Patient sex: M
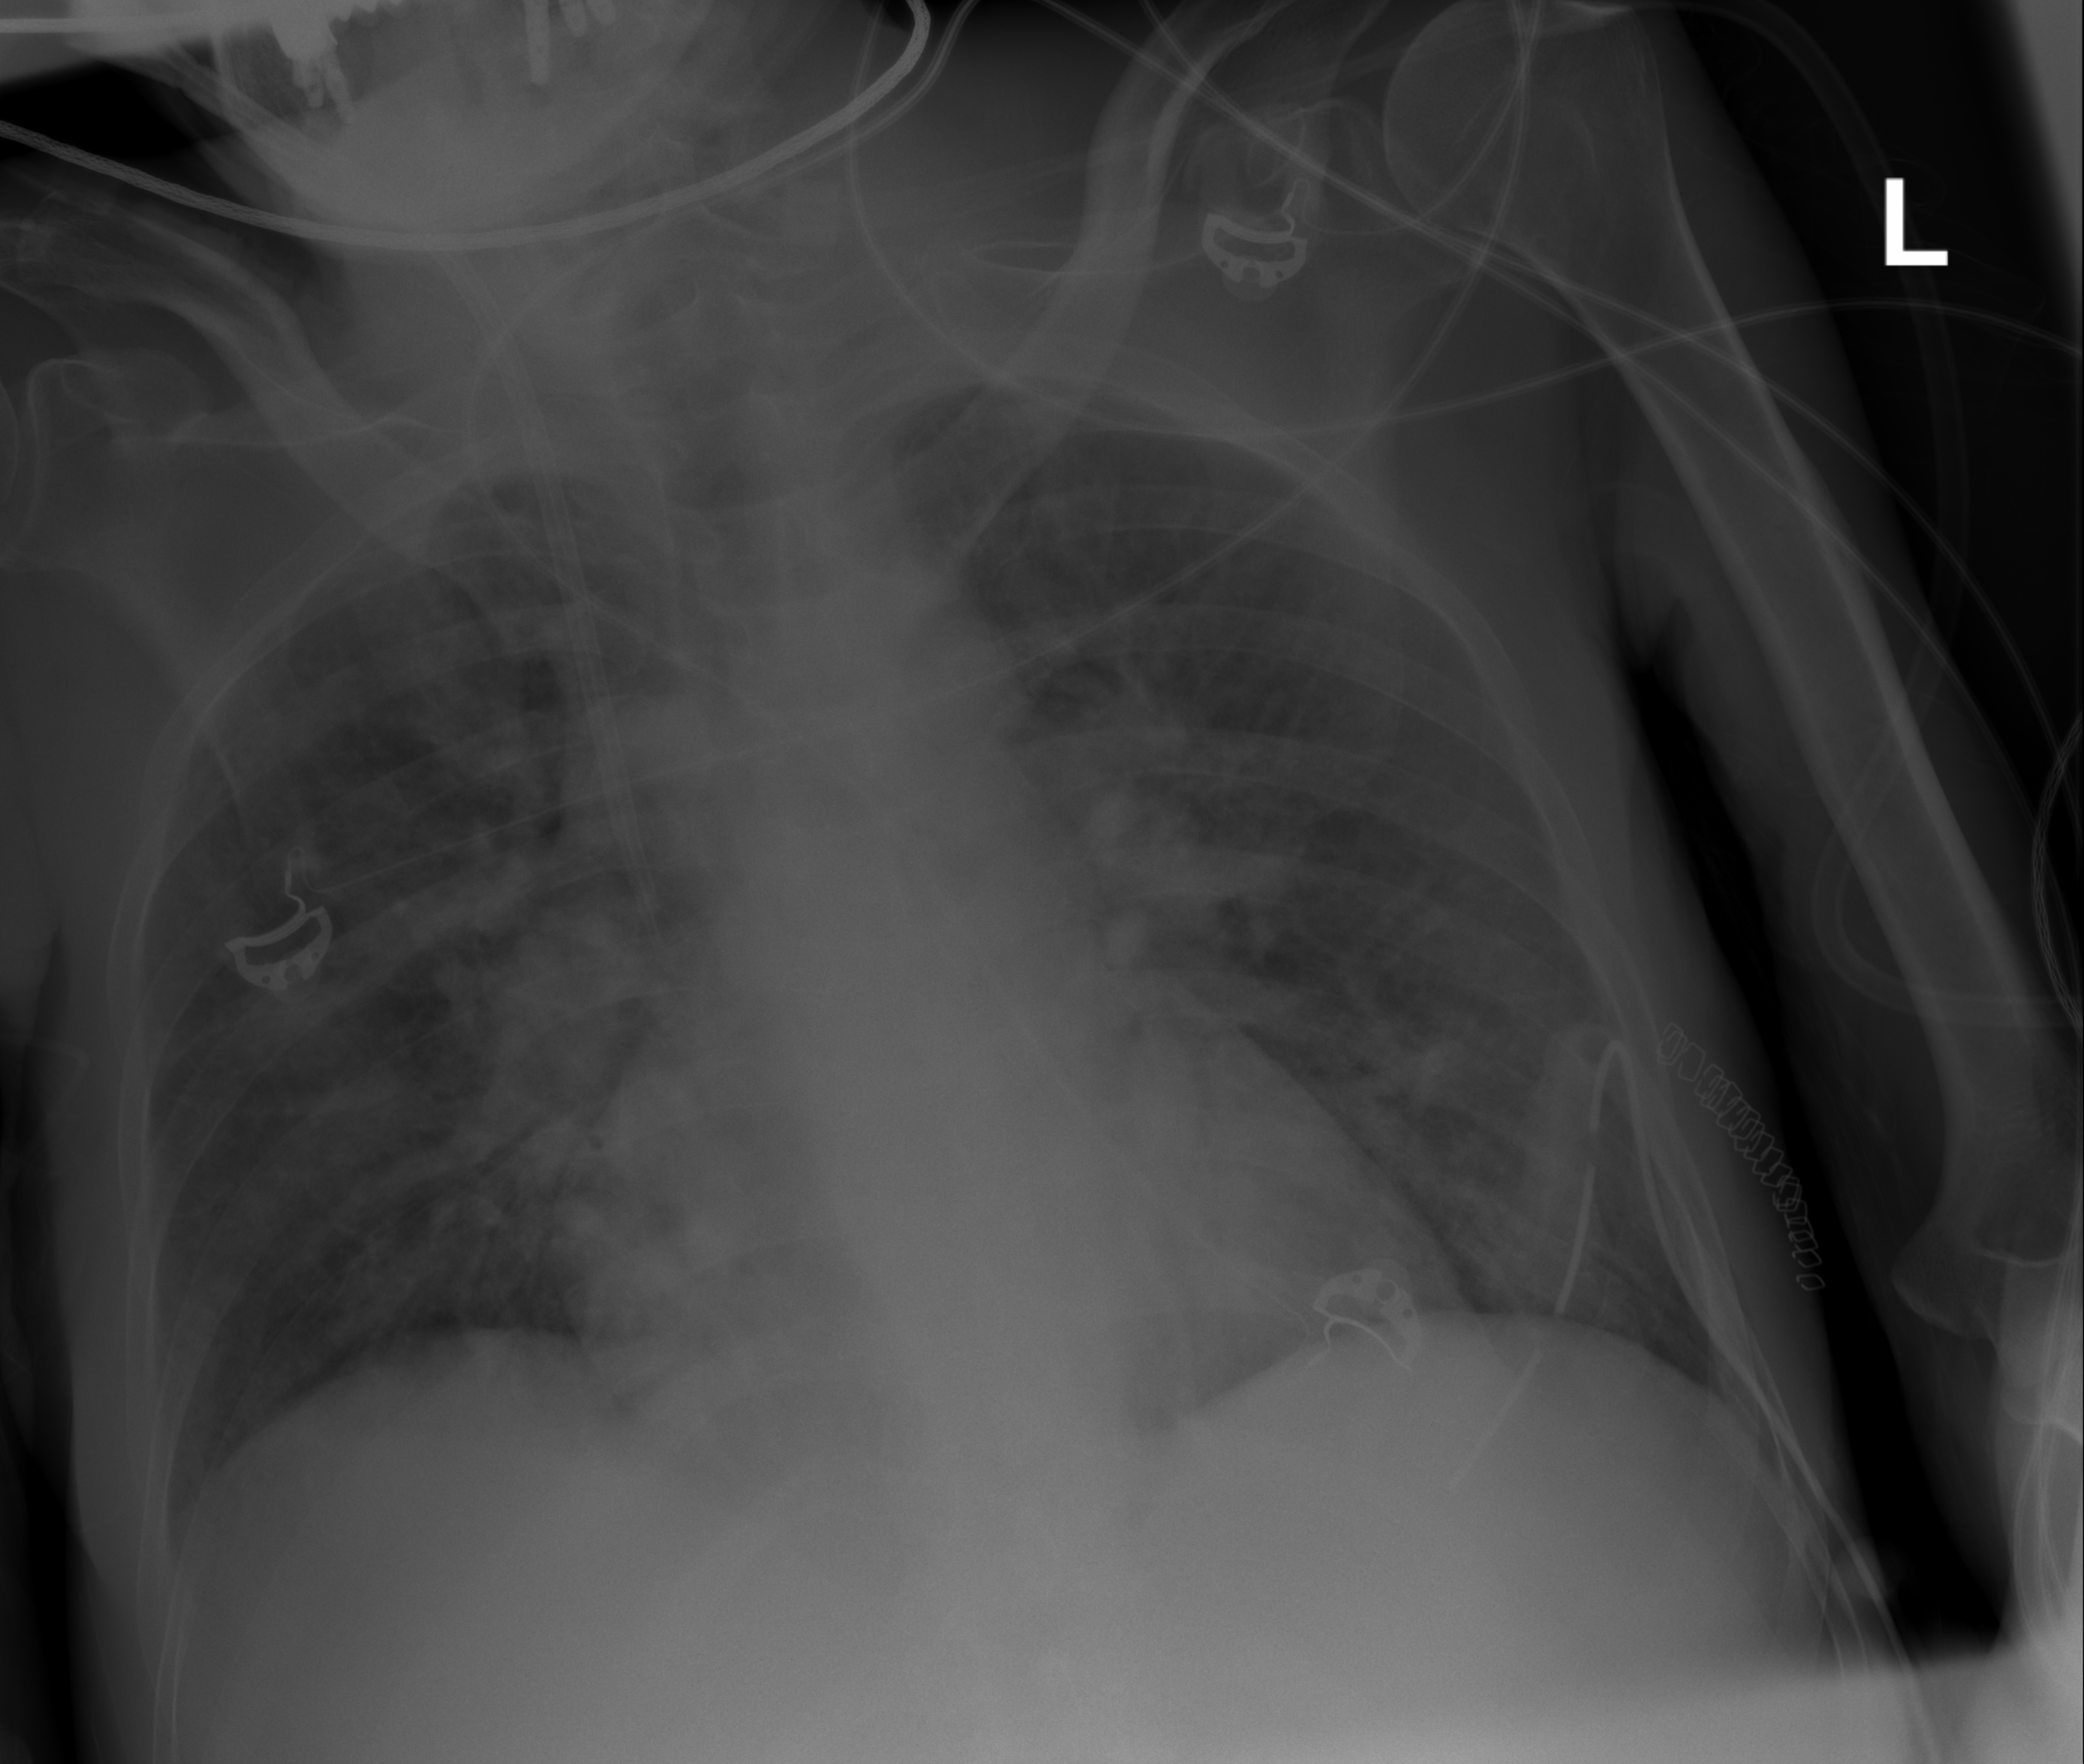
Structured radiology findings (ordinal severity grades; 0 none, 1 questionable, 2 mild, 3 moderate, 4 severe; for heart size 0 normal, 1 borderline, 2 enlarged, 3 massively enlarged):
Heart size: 0
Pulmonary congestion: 2
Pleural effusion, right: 0
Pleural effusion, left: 0
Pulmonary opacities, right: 2
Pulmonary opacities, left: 2
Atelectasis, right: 0
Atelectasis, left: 0